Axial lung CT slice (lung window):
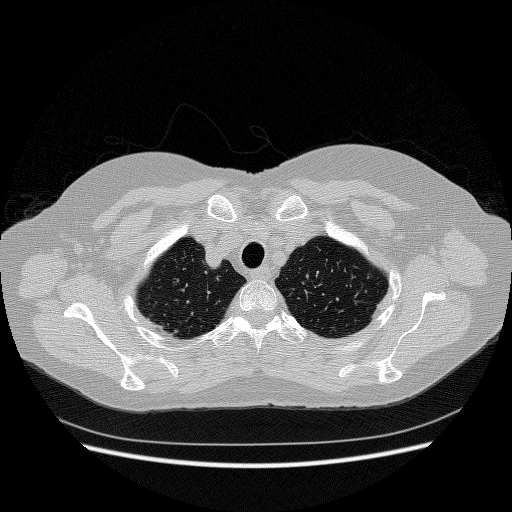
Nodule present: no